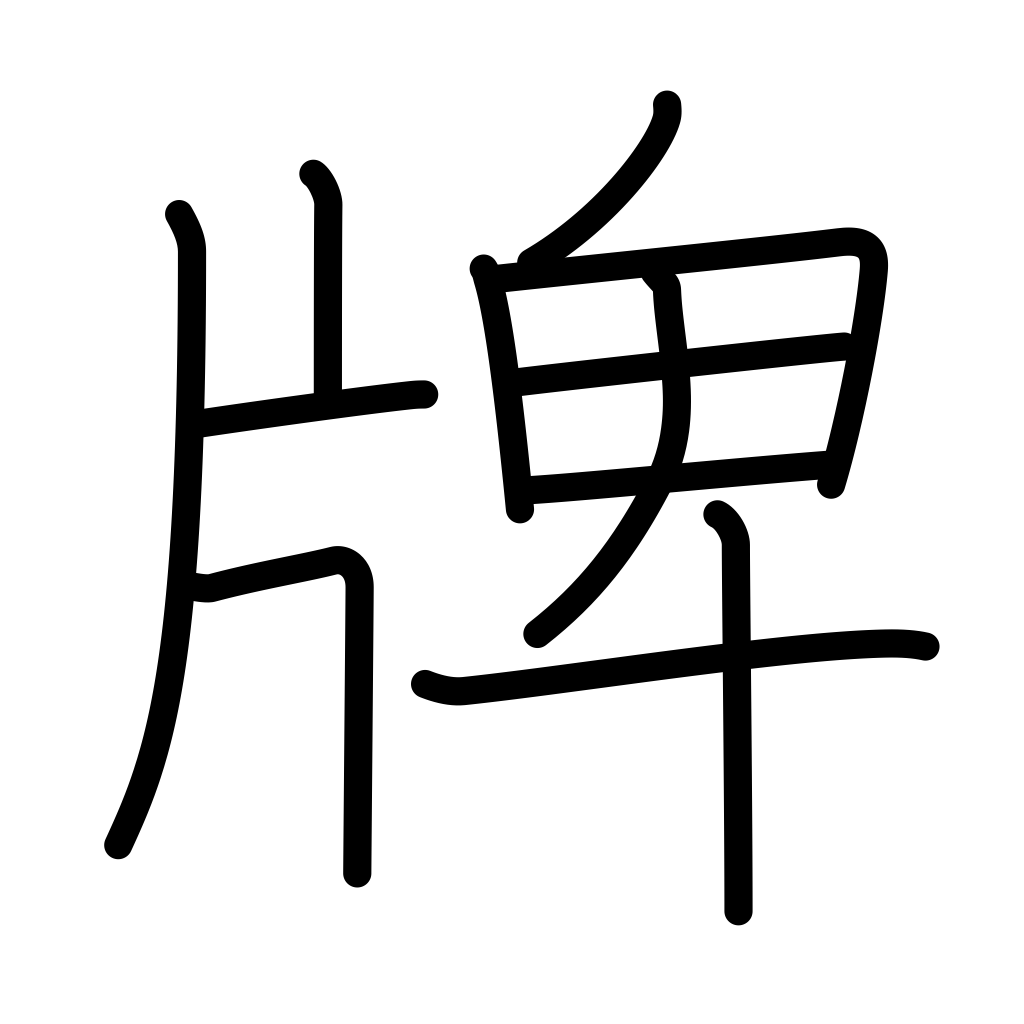
Meaning: label, signboard, medal, mahjong tiles